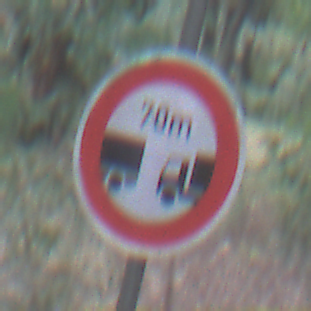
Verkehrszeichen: VerbotUnterschreitenMindestabstand
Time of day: SunriseSunset
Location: Outdoor (Nature)
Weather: NotSpecified
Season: Autumn
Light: Natural